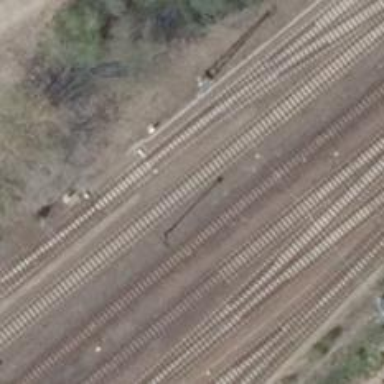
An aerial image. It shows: Railway switch.